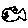
Label: fish